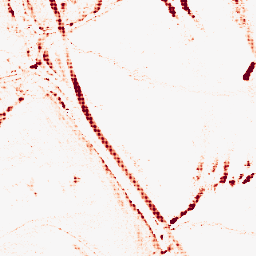
Category: morphological
Decomposition family: morphological_rect
Decomposition parameters: operation: opening
width: 10
height: 3
Upsampling method: sinc_blackman
Upsampling parameters: scale: 4
kernel_size: 4
Upsampling scale: 4